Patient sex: M
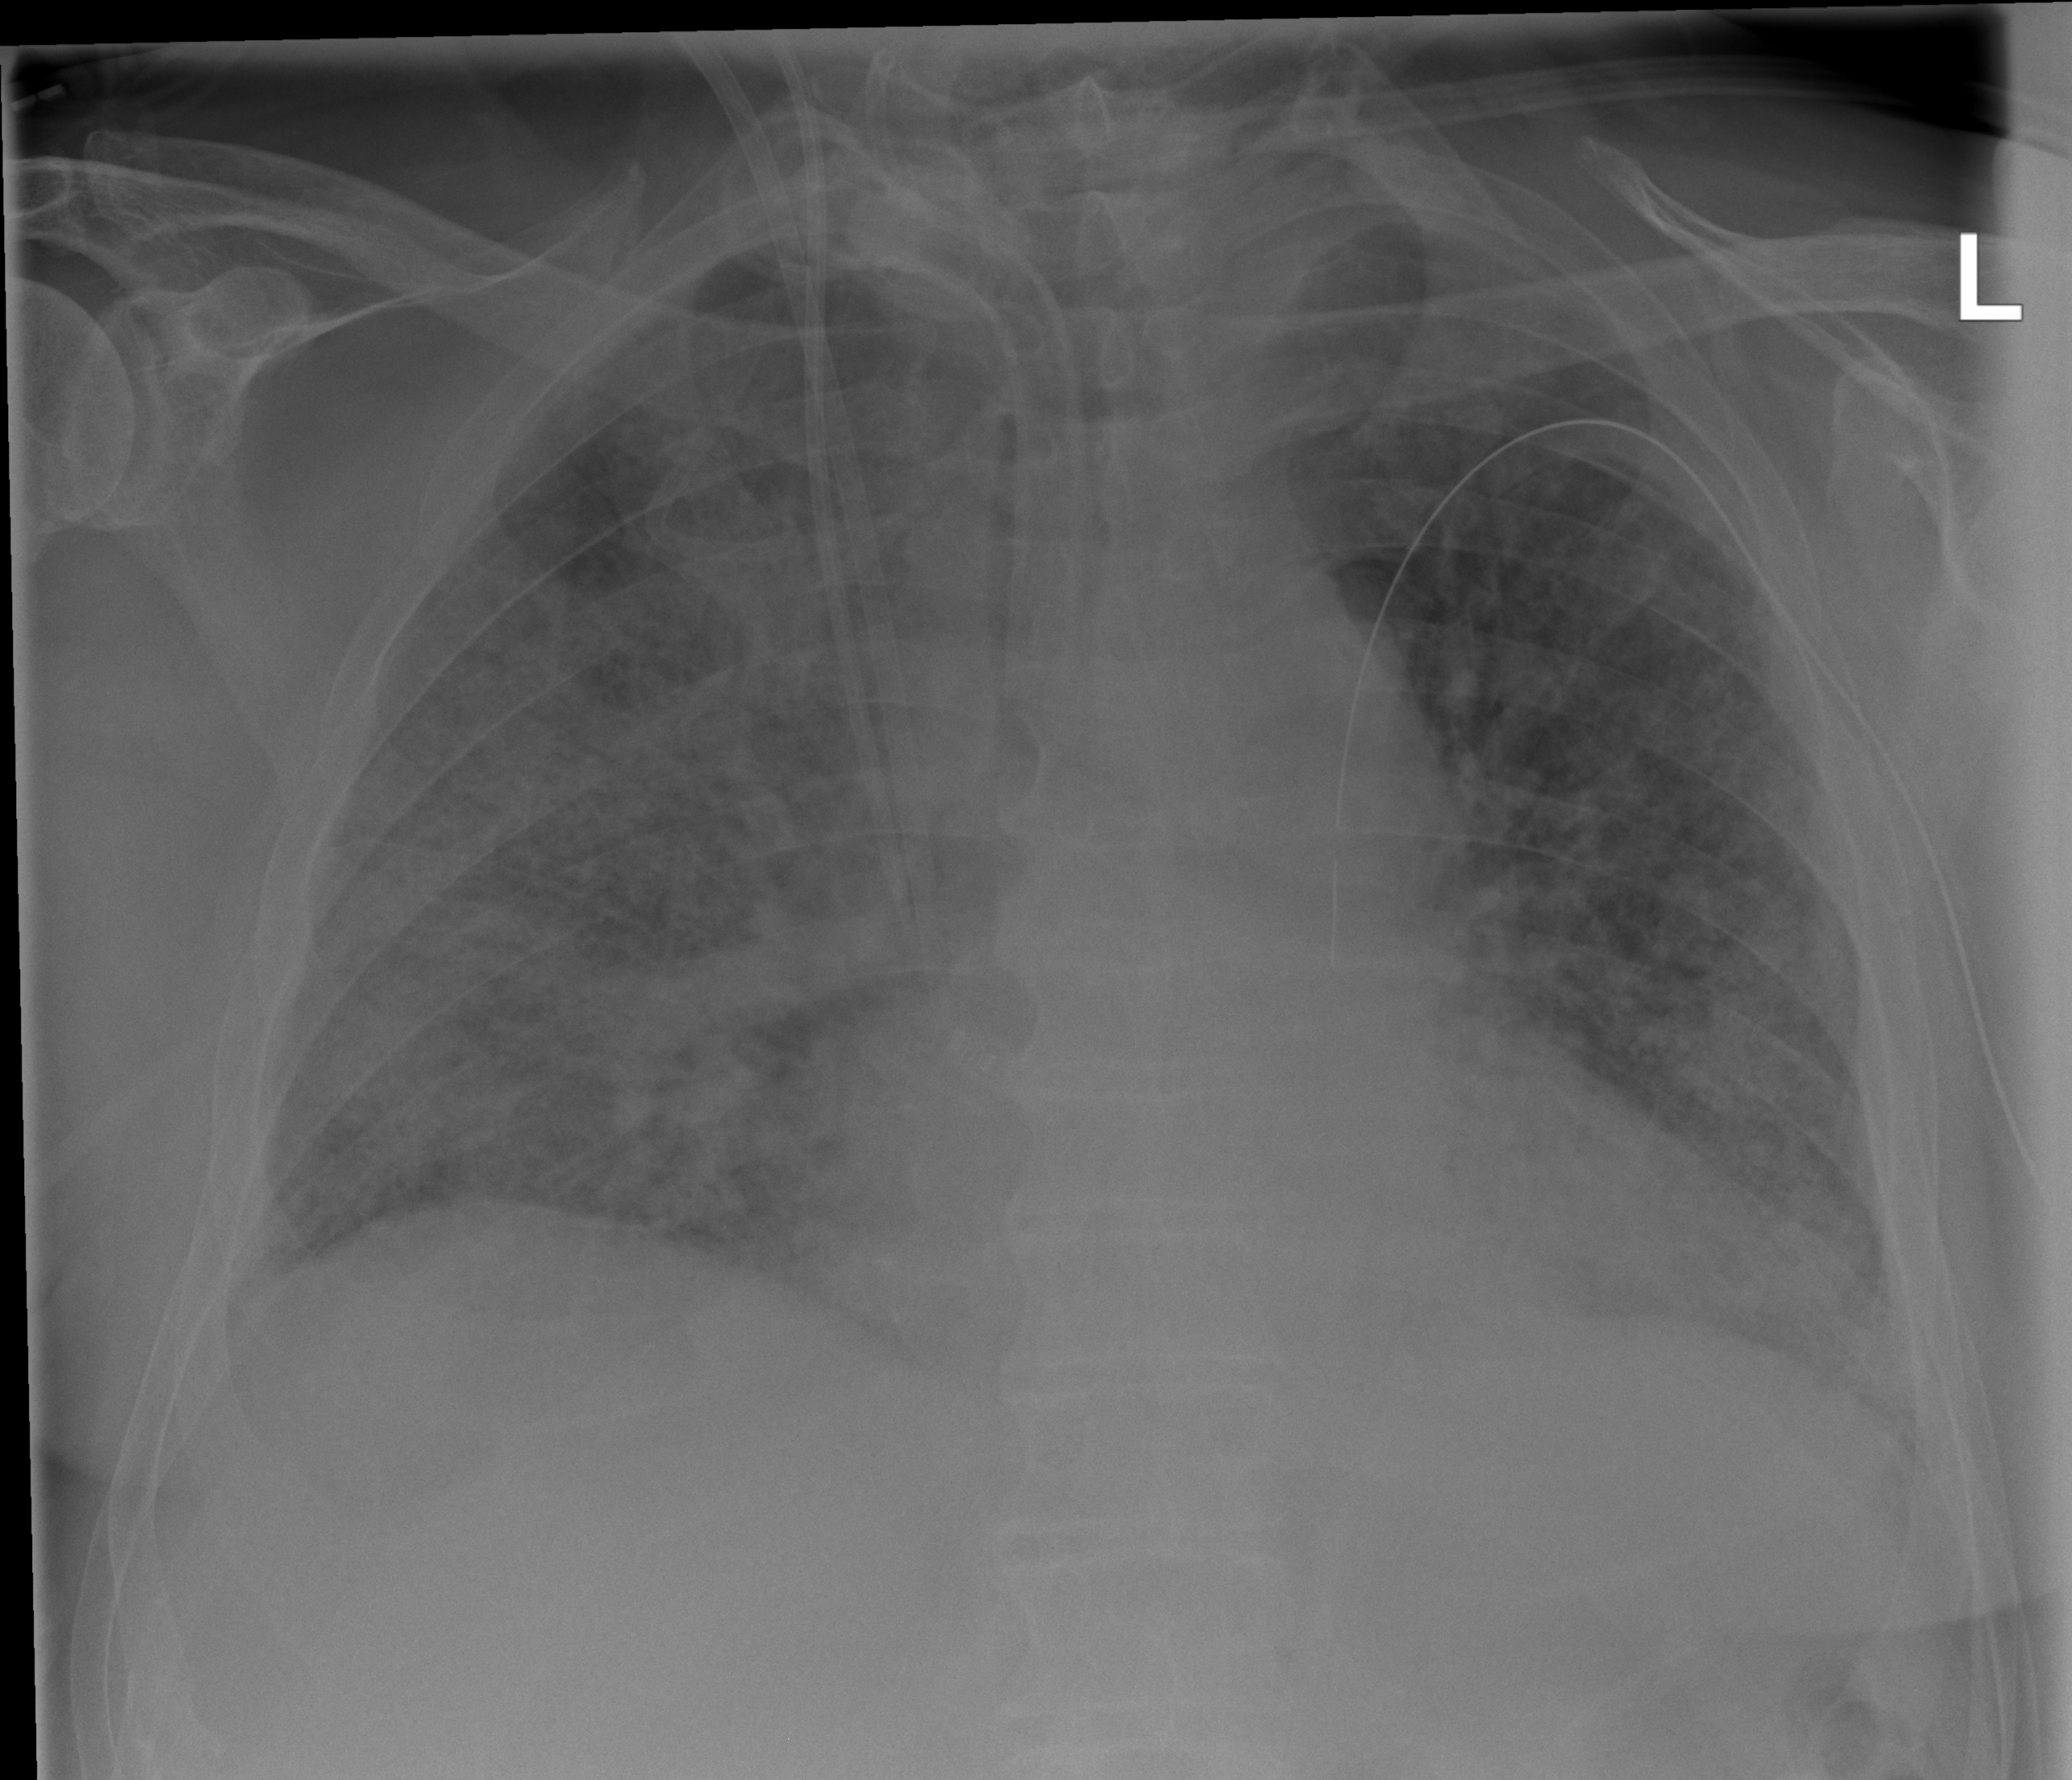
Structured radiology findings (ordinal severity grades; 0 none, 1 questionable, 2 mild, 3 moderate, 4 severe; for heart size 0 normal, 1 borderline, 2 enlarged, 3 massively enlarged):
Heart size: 2
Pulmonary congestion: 2
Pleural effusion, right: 2
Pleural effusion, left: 2
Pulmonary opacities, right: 3
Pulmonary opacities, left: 3
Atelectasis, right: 2
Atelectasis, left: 2